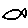
Label: fish